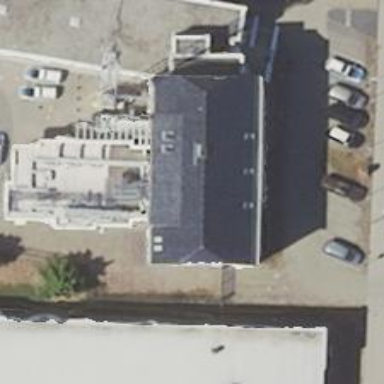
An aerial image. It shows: Police facility.